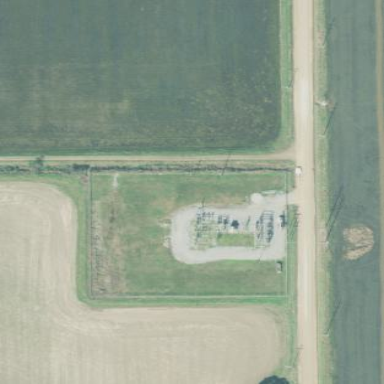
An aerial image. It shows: Outdoor distribution power substation.